Here is a 2-D grayscale rendering of raw bearing vibration samples (signal-to-image). Diagnose the bearing from this image, choosing from: normal, inner_race, outer_race, ball.
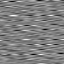
Answer: inner_race